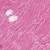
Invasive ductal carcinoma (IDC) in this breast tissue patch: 0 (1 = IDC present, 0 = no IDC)